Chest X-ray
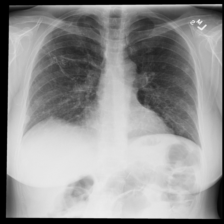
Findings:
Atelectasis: negative
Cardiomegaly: negative
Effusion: negative
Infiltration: negative
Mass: negative
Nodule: negative
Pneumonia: negative
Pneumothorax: negative
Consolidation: negative
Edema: negative
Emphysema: negative
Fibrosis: negative
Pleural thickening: negative
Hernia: negative